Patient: sex M, age 67
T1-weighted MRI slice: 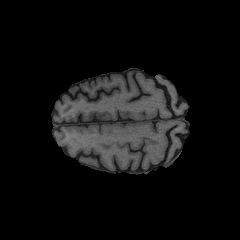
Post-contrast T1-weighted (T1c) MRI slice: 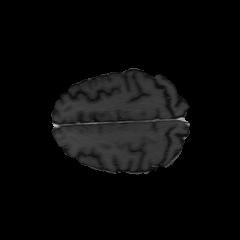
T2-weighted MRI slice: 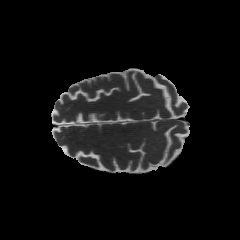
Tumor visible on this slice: no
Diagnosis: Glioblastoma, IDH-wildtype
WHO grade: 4